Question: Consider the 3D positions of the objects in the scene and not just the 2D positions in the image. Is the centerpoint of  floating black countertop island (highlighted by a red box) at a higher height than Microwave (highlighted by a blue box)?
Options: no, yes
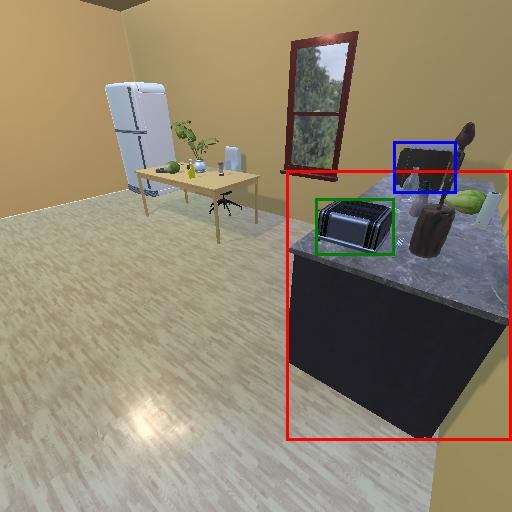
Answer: no